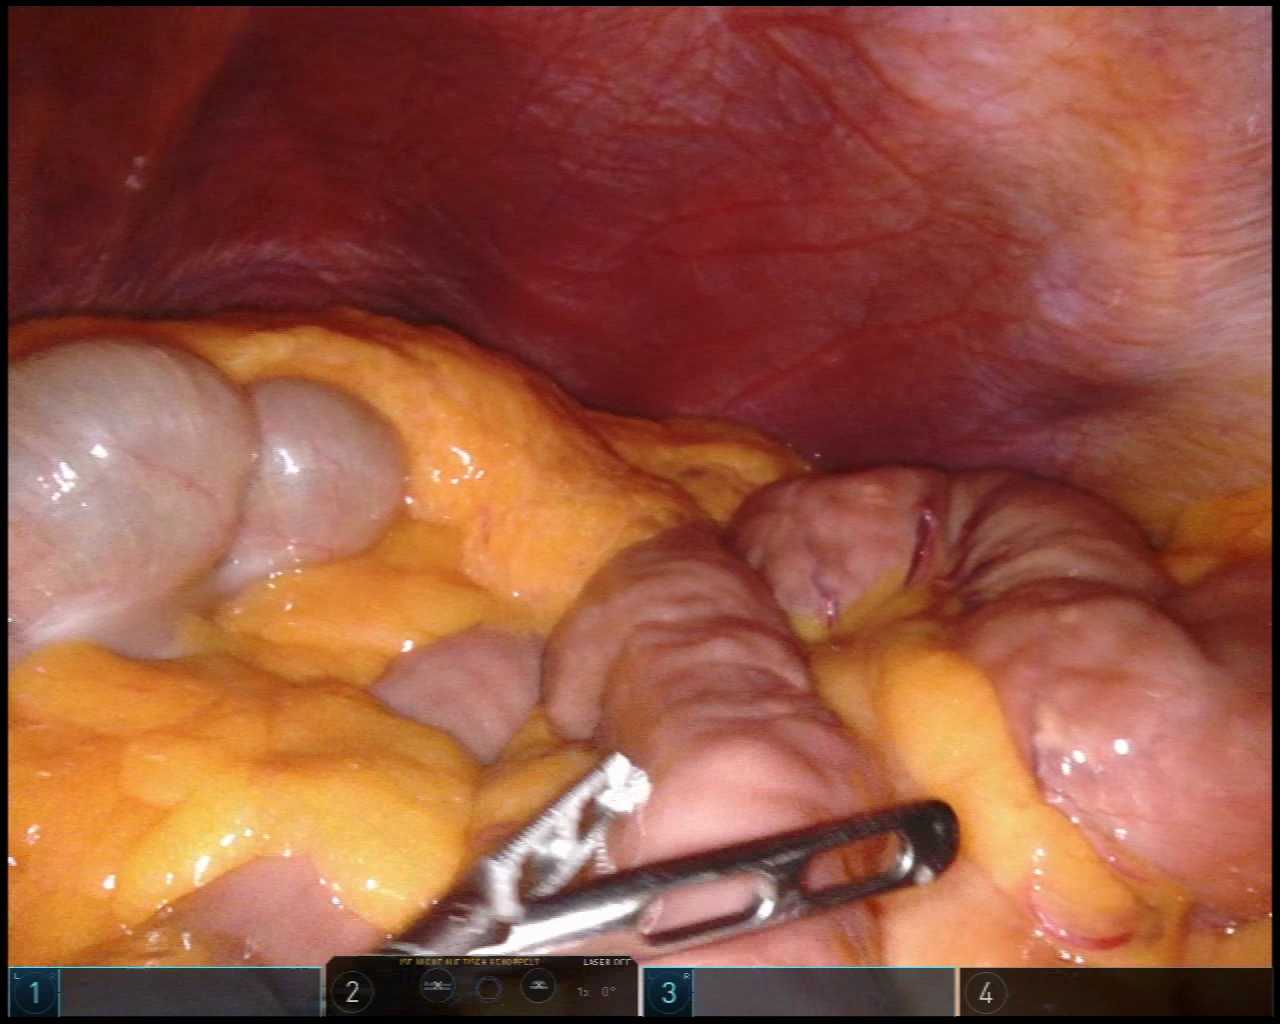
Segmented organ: small_intestine
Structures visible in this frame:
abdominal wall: yes
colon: yes
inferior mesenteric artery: no
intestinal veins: no
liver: no
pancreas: no
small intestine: yes
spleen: no
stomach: no
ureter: no
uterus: no
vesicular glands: no